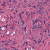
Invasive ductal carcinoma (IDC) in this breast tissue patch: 1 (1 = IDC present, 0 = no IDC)